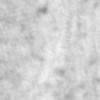
Label: no_change